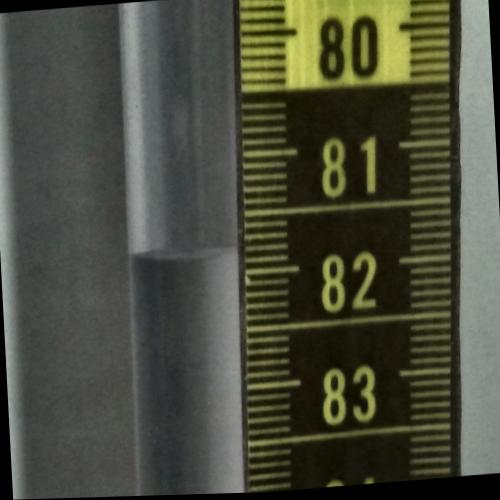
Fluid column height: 81.8 cm